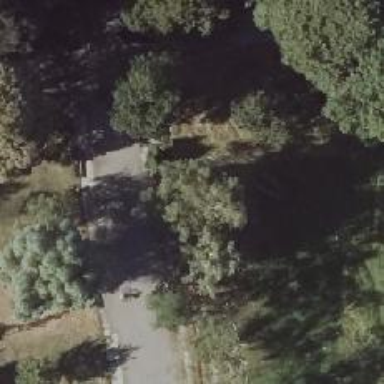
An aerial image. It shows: Park with broadleaved deciduous trees.